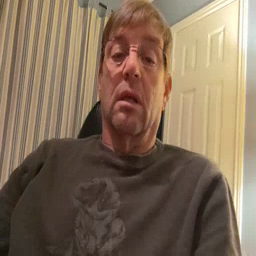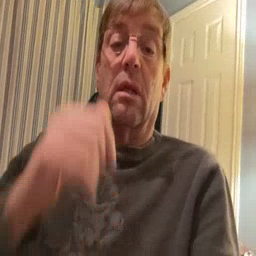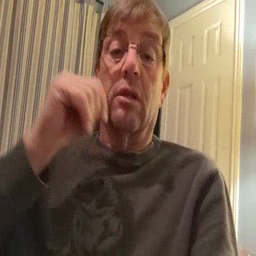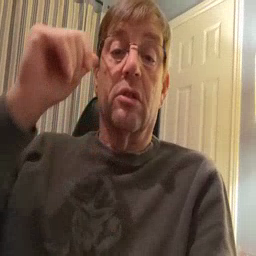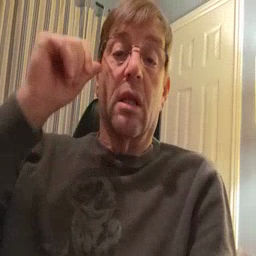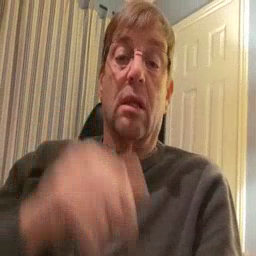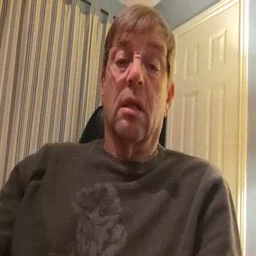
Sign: yesterday